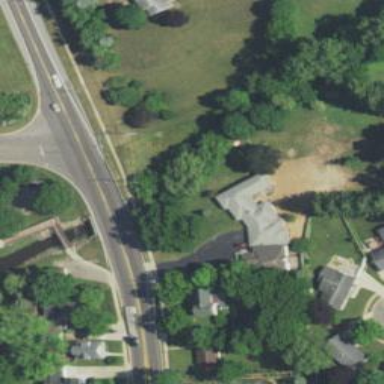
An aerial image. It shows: Footway on bridge.